Question: A user comes to my web app and locates the destination address but he does not locate the source location and publishes the page. The normal user who are not registered to the web app adds the source location.
Once the user adds the source location he is not able to see the exact direction map, rather the google is displaying the default maps.
Here is the exception giving when we used chrome console.
I have added the code here and also the exception I am getting
'''
Error Name:
main.js:41Uncaught TypeError:Object#<object> has no method 'Load'
function calcRoute() {
showDirections();
document.getElementById('directionsPanel').innerHTML="";
initialize();
var start = document.getElementById("txt_from").value;
var end = getDestinationAdderss(document.getElementById('final_address').innerHTML);
var request = {
origin:start,
destination:end,
travelMode: google.maps.DirectionsTravelMode.DRIVING
};
directionsService.route(request, function(response, status) {
if (status == google.maps.DirectionsStatus.OK) {
directionsDisplay.setDirections(response);
}
});
'''

'''
function initialize() {
directionsDisplay = new google.maps.DirectionsRenderer();
var chicago = new google.maps.LatLng(41.850033, -87.<PHONE>);
var myOptions = {
zoom:7,
mapTypeId: google.maps.MapTypeId.ROADMAP,
center: chicago
}
map = new google.maps.Map(document.getElementById("map_canvas_directions"), myOptions);
directionsDisplay.setMap(map);
directionsDisplay.setPanel(document.getElementById("directionsPanel"));
}
'''
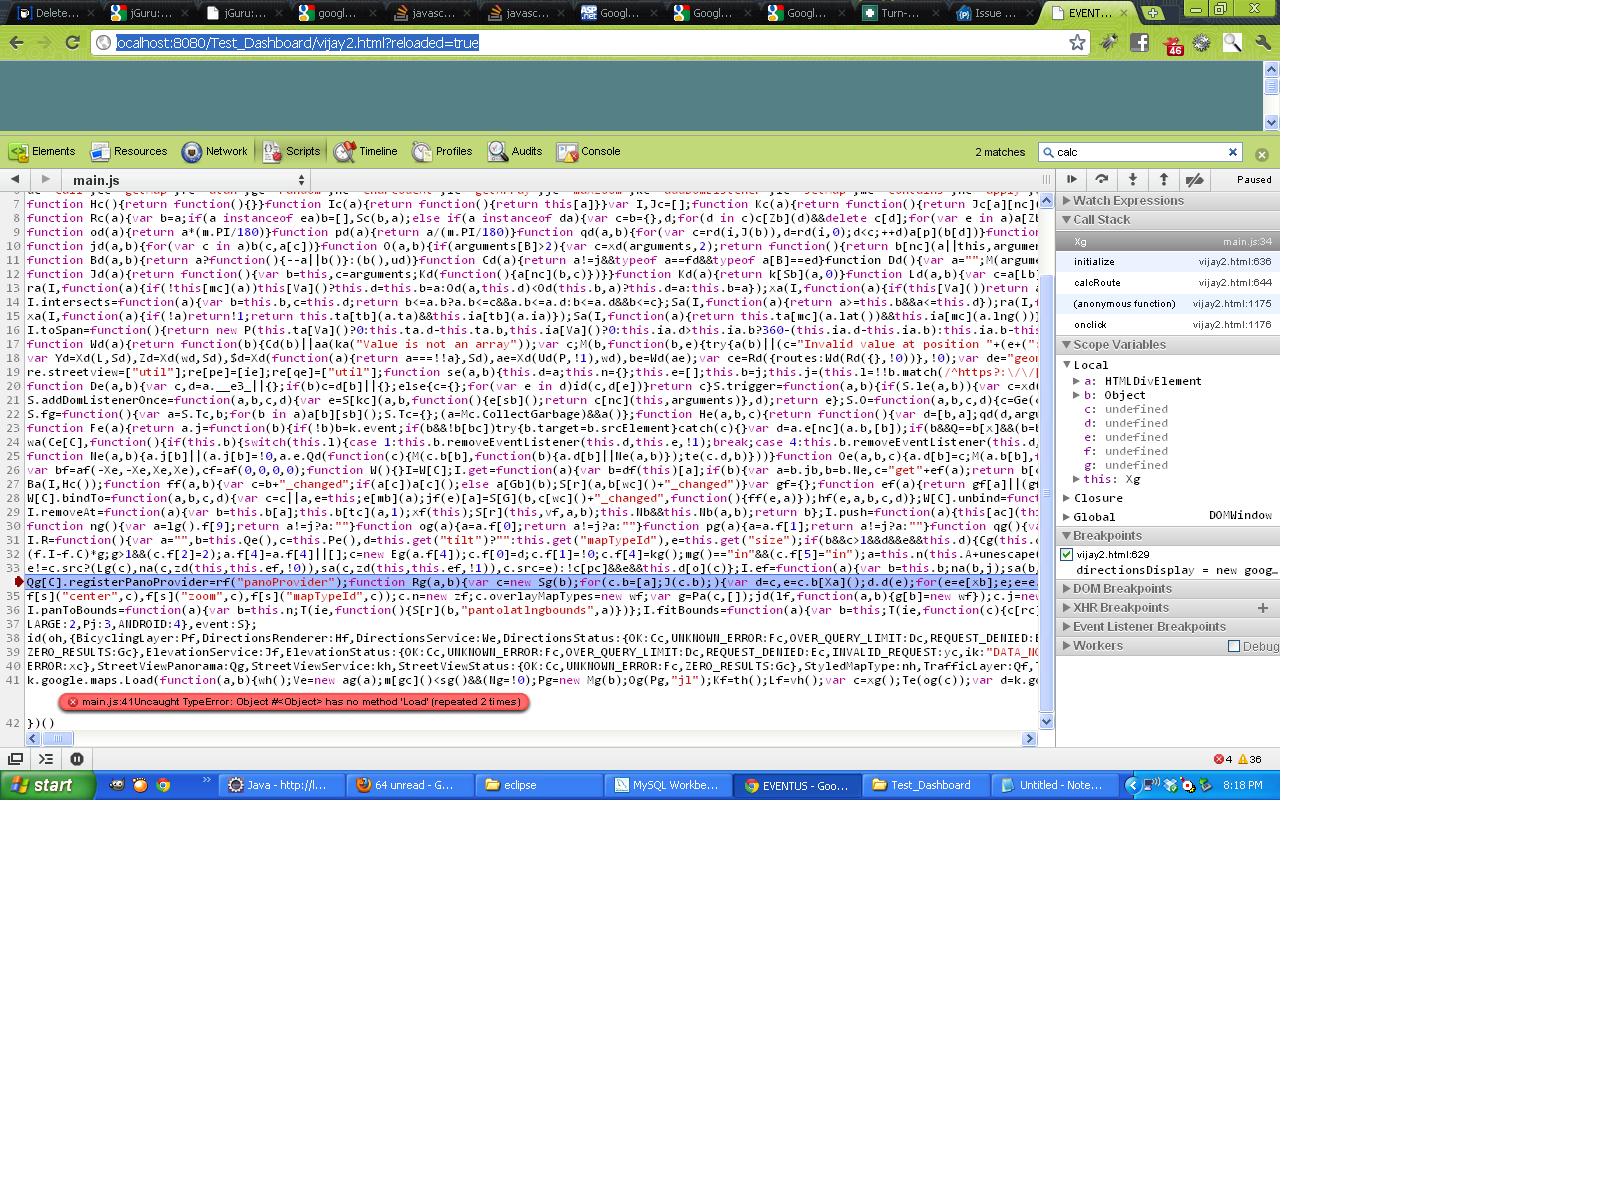
Answer: The debug screenshot indicates that initialize() is the last bit of code run in your file before Google Maps API throws the error. So look in there (and/or provide that code in your question).
: Based on your code, the first to check might be to make sure that there is an element with an id of 'map_canvas_directions' and another one with an id of 'directionsPanel'. There's not enough information to say for sure, but if I had to guess, your UI changes got rid of one or the other of those elements, but your code requires them.
: Replacing the stuff in the DirectionsRenderer() constructor as @Arjan suggests is also a likely cause of your problem so definitely try that too!